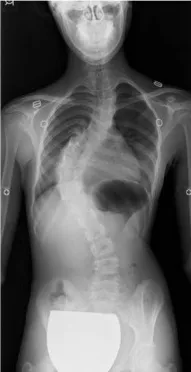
Standing whole spine radiographs. Standing radiographs show scoliosis of 65. At T2-7 and 75. At T7-12.
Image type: radiology (x_ray)